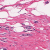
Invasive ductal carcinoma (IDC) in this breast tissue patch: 0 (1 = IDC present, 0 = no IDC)